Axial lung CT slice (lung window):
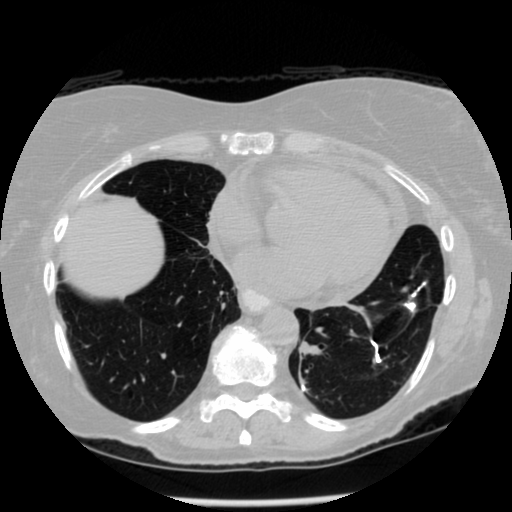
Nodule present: no